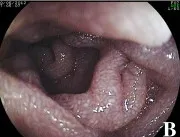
A double-balloon enteroscopy and pathologic investigation were performed before and after 10-week treatment. A and B: The double-balloon enteroscopy revealed lymphangiectasia-like changes in the small intestinal mucosa.
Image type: endoscopy (gi_endoscopy)